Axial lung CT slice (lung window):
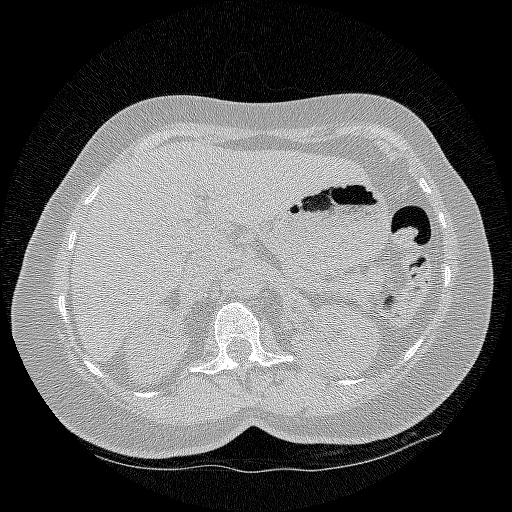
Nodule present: no